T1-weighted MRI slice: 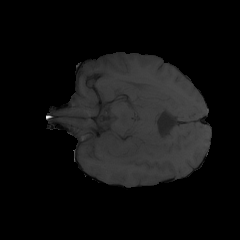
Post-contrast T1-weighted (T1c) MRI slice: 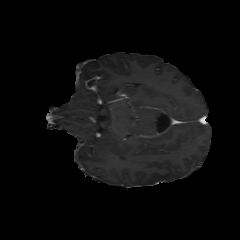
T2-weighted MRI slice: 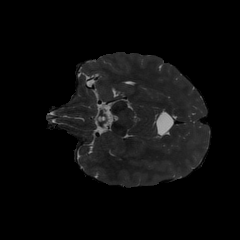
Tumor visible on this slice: no